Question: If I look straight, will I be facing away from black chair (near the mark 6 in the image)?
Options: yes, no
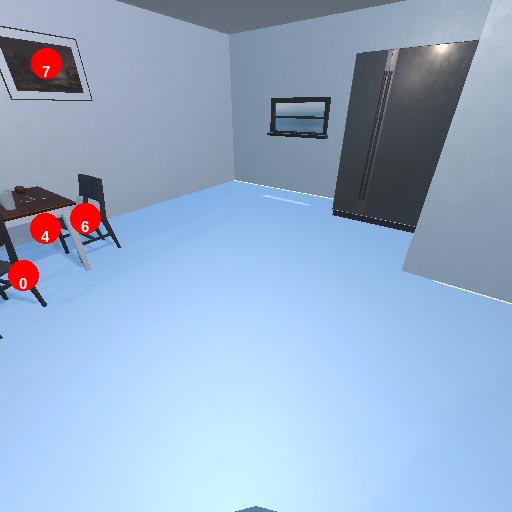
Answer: yes